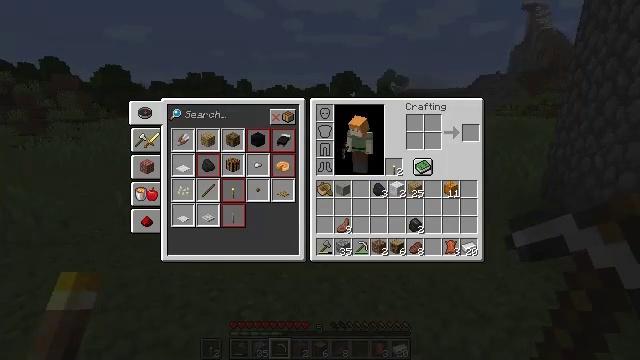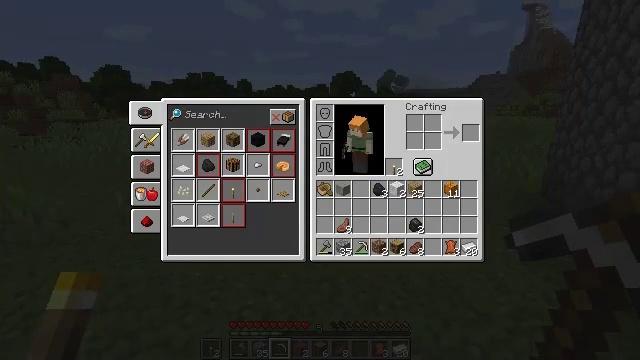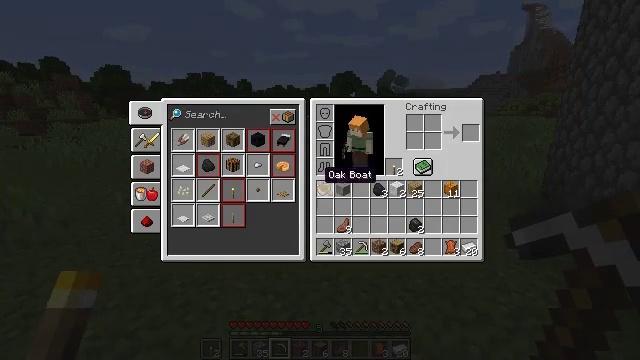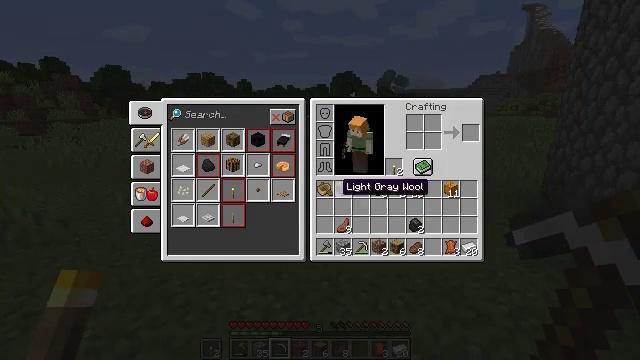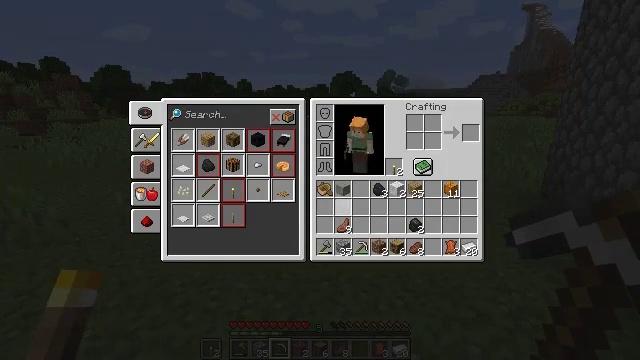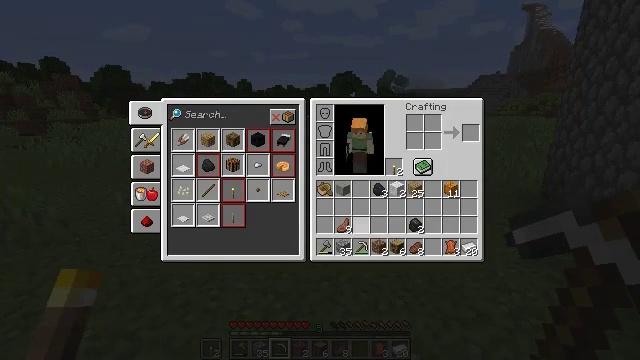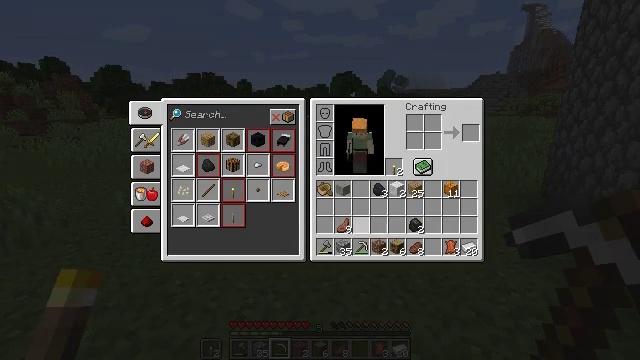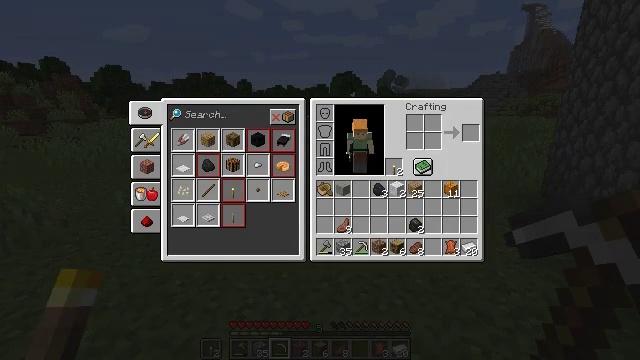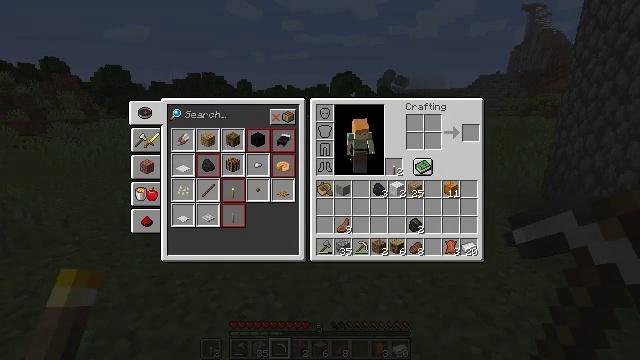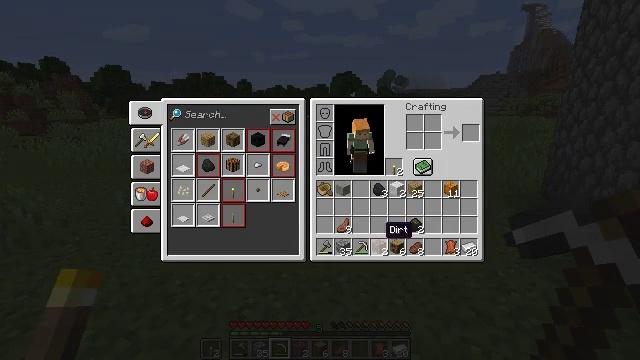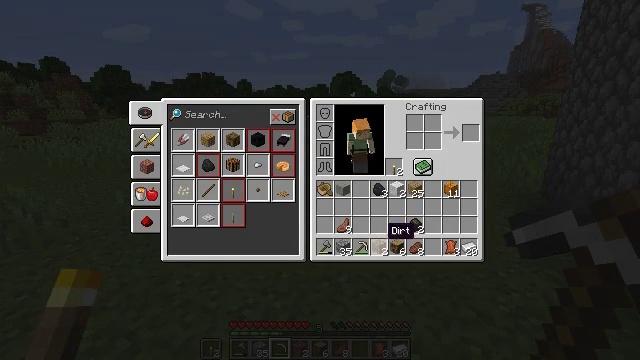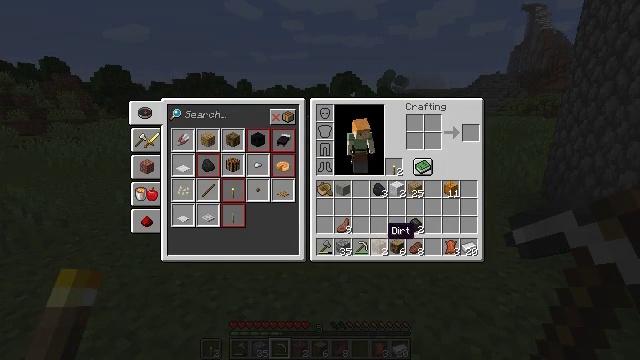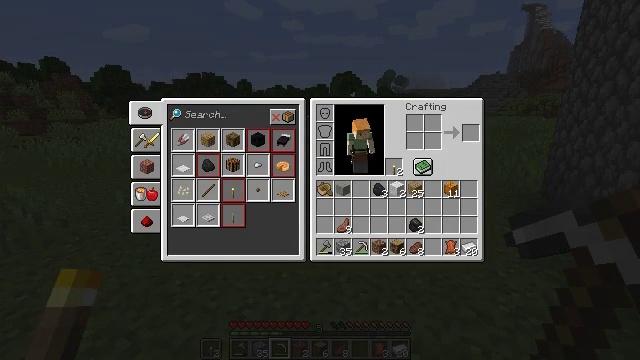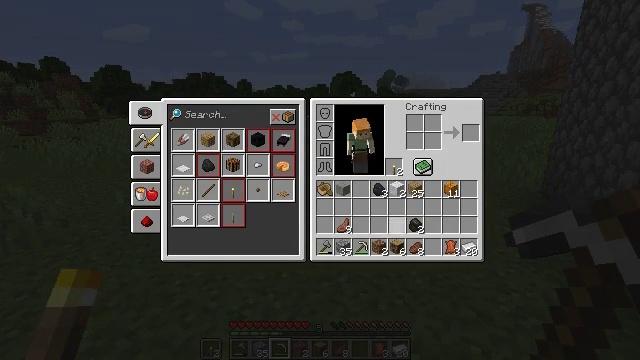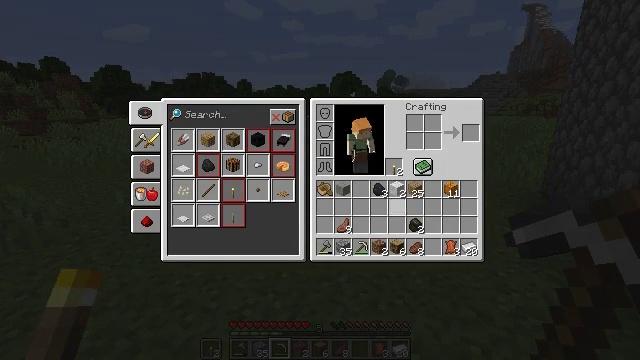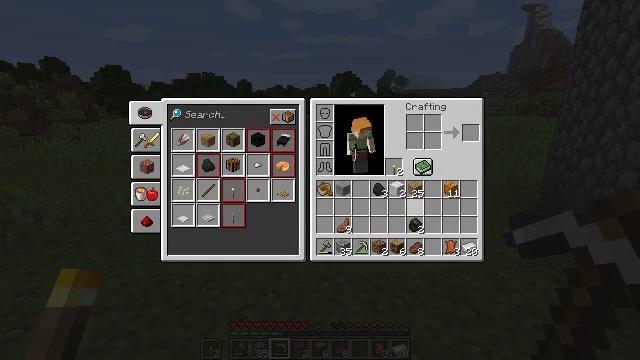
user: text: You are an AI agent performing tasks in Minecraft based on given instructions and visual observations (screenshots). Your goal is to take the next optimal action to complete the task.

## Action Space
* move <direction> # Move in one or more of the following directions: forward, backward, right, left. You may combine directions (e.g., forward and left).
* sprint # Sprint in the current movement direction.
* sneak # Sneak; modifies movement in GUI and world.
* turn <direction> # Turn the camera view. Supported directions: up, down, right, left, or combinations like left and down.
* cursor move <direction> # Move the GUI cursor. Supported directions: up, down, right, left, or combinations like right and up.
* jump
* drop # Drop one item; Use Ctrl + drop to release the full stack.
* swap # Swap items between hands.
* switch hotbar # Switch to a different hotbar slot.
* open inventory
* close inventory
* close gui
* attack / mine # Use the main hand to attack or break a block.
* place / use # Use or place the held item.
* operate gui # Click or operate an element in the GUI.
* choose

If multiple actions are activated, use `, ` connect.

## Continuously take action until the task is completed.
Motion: motion action
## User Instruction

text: Break the white bed to relocate it.
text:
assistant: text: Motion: no_op
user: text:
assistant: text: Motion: no_op
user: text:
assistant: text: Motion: cursor move right and down
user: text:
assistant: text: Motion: cursor move right and down
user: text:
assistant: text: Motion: cursor move right and down
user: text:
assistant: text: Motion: cursor move right and down
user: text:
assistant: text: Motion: cursor move right
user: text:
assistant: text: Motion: no_op
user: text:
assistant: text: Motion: no_op
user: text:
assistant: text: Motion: no_op
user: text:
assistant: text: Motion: no_op
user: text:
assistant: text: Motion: no_op
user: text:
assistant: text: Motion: cursor move right and up
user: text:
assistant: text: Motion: cursor move right and up
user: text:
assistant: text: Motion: cursor move up
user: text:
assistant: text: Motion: no_op
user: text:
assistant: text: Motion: no_op
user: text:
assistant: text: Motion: no_op
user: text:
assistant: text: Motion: no_op
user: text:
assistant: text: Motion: cursor move right
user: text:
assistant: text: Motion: cursor move right
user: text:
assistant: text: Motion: no_op
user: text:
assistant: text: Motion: no_op
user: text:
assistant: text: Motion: no_op
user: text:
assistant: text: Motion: cursor move right
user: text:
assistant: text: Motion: no_op
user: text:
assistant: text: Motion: no_op
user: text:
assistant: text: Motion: no_op
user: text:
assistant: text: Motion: no_op
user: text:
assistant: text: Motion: cursor move left